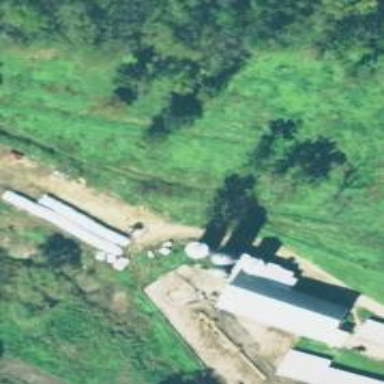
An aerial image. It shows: Silo.